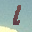
Label: 1